Question: I am working on a slider, and below is the code:
'''
<Slider Name="testother" Margin="10,0,0,0" Width="200" IsSnapToTickEnabled="True"
Value="0.5" Minimum="0" Maximum="1"
TickPlacement="BottomRight" TickFrequency="0.25" LargeChange="0.25"></Slider>
'''

when the slider is on extreme left,and we want to bring the slider to extreme right, it takes 3 clicks having slider navigate at every stop of the tick. the pointer should move quickly at one click.
Is there any way to solve this ?
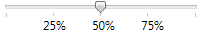
Answer: You need IsMoveToPointEnabled to be set to True to get this thing done!
'''
<Slider IsSnapToTickEnabled="True"
Value="0.5"
Minimum="0"
Maximum="1"
TickPlacement="BottomRight"
TickFrequency="0.25"
IsMoveToPointEnabled="True"
LargeChange="1"/>
'''
You can still set small change in case you want to change slider values from keyboard